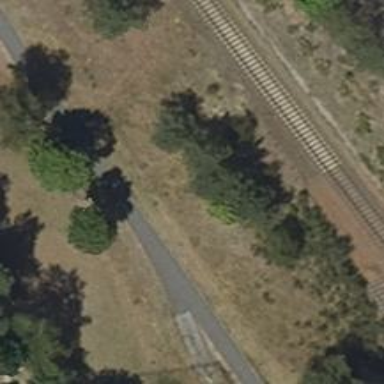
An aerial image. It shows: Abandoned railway yard.